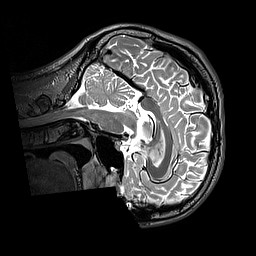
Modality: T2w
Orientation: sagittal
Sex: male
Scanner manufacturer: siemens
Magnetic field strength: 3 T
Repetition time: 3.2 s
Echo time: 0.409 s